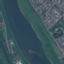
Label: River